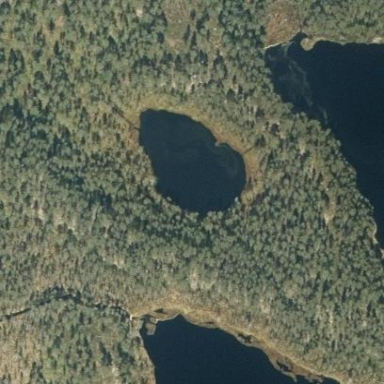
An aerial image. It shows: Beautiful lake surrounded by nature.